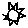
Label: sun